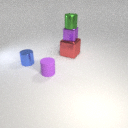
small green metal cylinder above large red metal cube